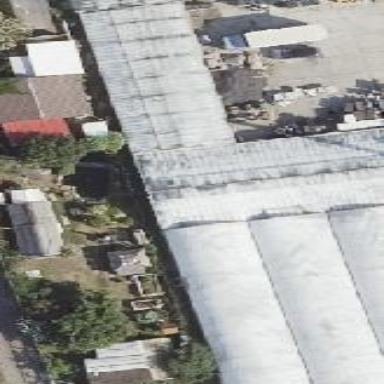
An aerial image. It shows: Greenhouse.